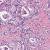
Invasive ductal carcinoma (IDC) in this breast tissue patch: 1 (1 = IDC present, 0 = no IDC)